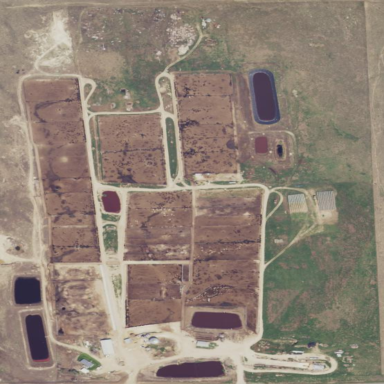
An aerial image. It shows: Farmyard used as feedlot for farming.